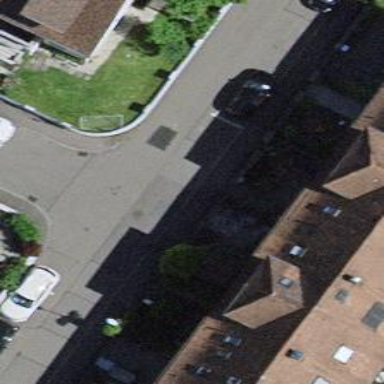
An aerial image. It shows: Residential road with asphalt surface. There are sidewalks on both sides of the road.